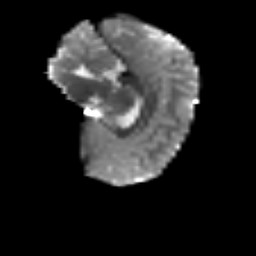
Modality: T2w
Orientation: sagittal
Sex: female
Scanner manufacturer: siemens
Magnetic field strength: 3 T
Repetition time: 5 s
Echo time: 0.071 s